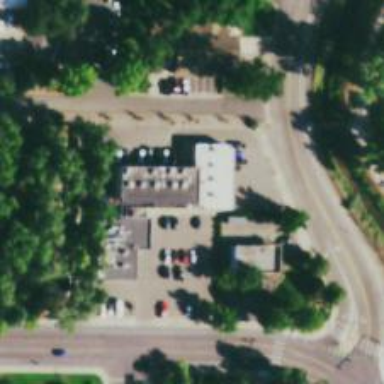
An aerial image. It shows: Veterinary facility.